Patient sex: M
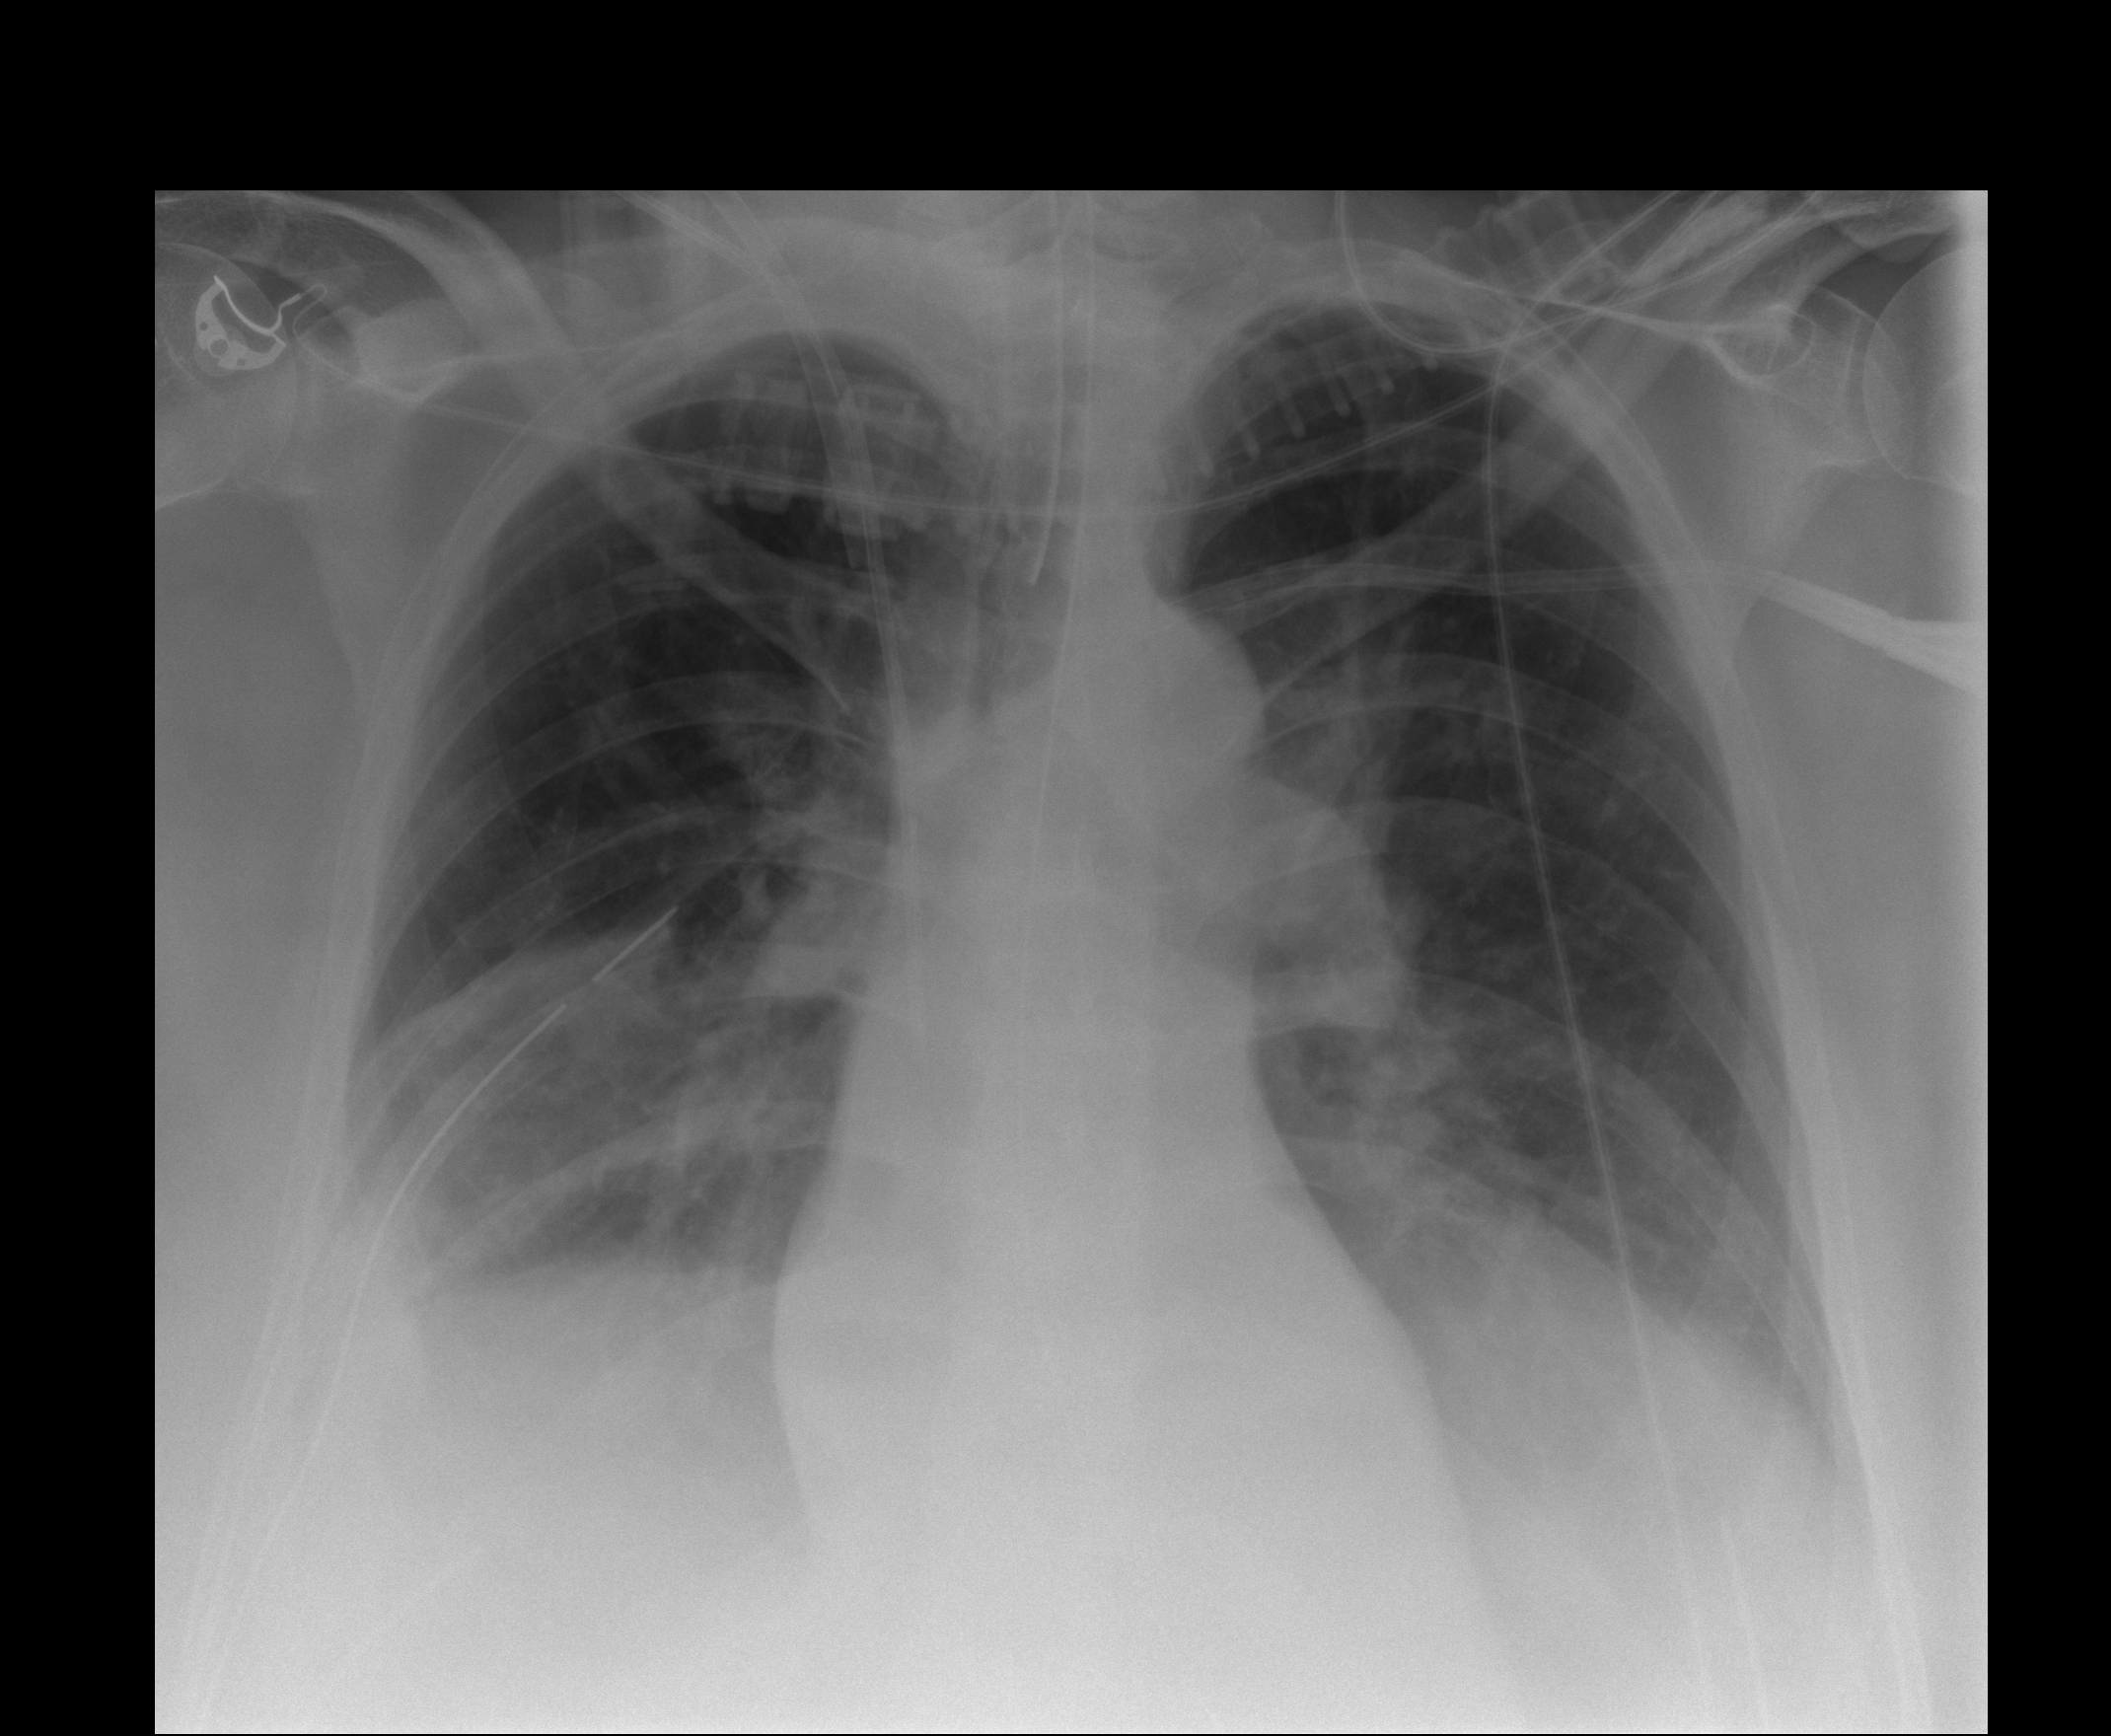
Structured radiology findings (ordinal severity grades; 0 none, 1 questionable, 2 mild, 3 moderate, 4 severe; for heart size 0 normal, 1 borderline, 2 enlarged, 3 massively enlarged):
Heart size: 0
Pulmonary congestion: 0
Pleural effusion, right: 2
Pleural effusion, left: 1
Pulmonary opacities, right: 0
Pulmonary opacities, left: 0
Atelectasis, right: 2
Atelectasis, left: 2